【题型】证明题　【知识点】立体几何　【难度】easy
如图，\(AC\) 是圆 \(C\) 的直径，\(PA\) 与圆 \(C\) 所在的平面垂直，且 \(PA = AC = 2\)，\(B\) 为圆周上不与点 \(A\)，\(C\) 重合的动点，\(M\)，\(N\) 分别为点 \(A\) 在线段 \(PC\)，\(PB\) 上的投影；

\ding{172} 证明：直线 \(AN \perp\) 平面 \(PBC\)；

\ding{173} 当 \(\triangle AMN\) 的面积最大时，求二面角 \(A - PC - B\) 的平面角的大小.
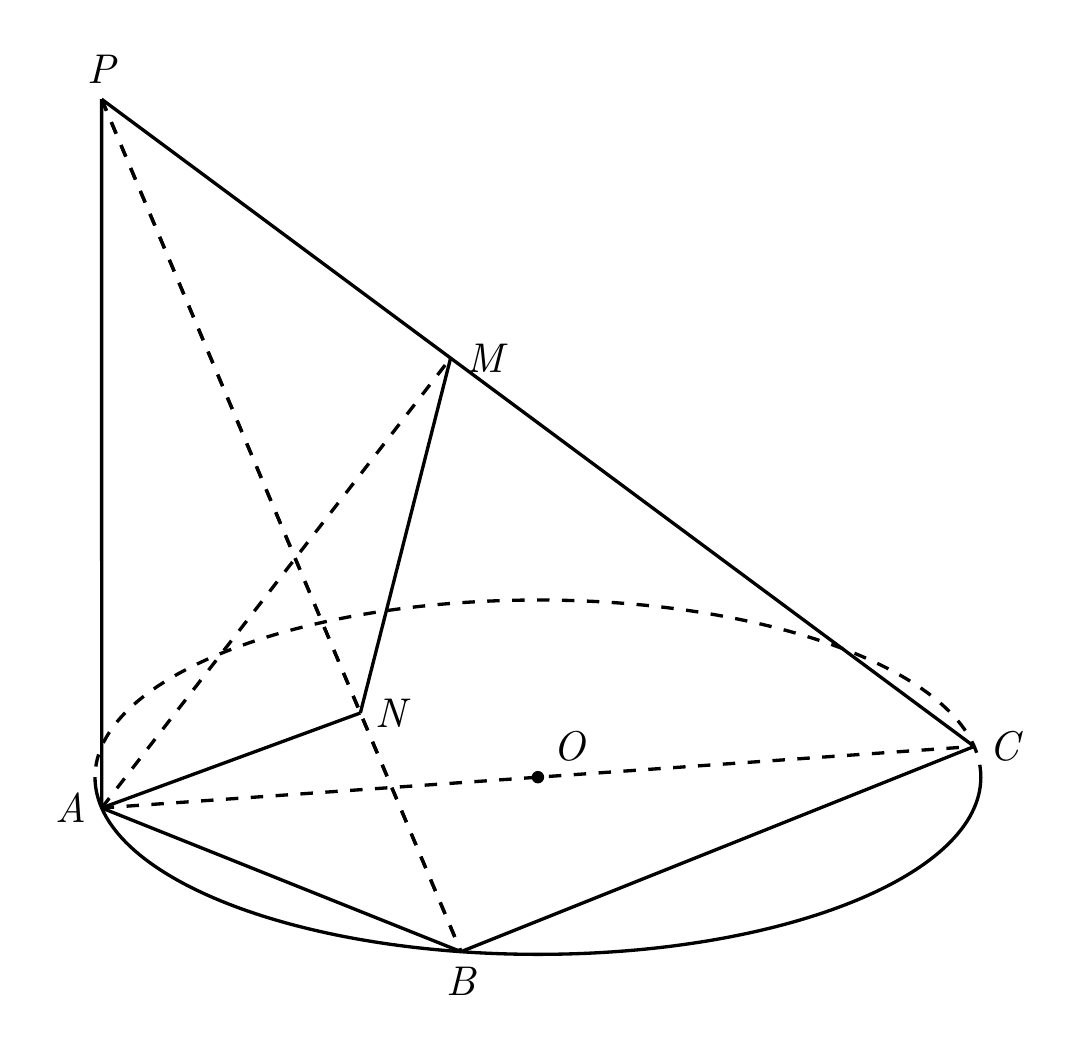
【解答】
【答案】(1) 证明见解析 \quad (2) \(\frac{\pi}{4}\)

【分析】(1) 根据线面垂直的判定定理进行证明.

(2) 先确定 \(\angle AMN\) 为二面角 \(A - PC - B\) 的平面角，再研究 \(\triangle AMN\) 的面积何时最大，即可求 \(\angle AMN\) 的大小.

【详解】(1) 因为点 \(B\) 在圆 \(C\) 的圆周上，\(AC\) 为圆 \(C\) 的直径，所以 \(AB \perp BC\).

又 \(PA \perp\) 平面 \(ABC\)，\(BC \subset\) 平面 \(ABC\)，所以 \(PA \perp BC\).

\(AB,PA \subset\) 平面 \(PAB\)，\(AB \cap PA = A\)，所以 \(BC \perp\) 平面 \(PAB\).

因为 \(AN \subset\) 平面 \(PAB\)，所以 \(BC \perp AN\).

又 \(N\) 为 \(A\) 在 \(PB\) 上的投影，所以 \(AN \perp PB\).

\(PB,BC \subset\) 平面 \(PBC\)，\(PB \cap BC = B\)，所以 \(AN \perp\) 平面 \(PBC\).

(2) 因为 \(AN \perp\) 平面 \(PBC\)，\(PC \subset\) 平面 \(PBC\)，所以 \(AN \perp PC\).

又 \(M\) 为 \(A\) 在 \(PC\) 上的投影，所以 \(AM \perp PC\)，

\(AM,AN \subset\) 平面 \(AMN\)，\(AM \cap AN = A\)，所以 \(PC \perp\) 平面 \(AMN\).

\(MN \subset\) 平面 \(AMN\)，所以 \(PC \perp MN\).

所以 \(\angle AMN\) 即为二面角 \(A - PC - B\) 的平面角.

又 \(AN \perp\) 平面 \(PBC\)，\(MN \subset\) 平面 \(PBC\)，所以 \(AN \perp MN\)，即 \(\triangle AMN\) 为直角三角形，

且斜边 \(AM = \frac{1}{2}PC = \sqrt{2}\) 为定值.

所以 \(2 = NA^2 + NM^2 \ge 2NA \cdot NM \implies NA \cdot NM \le 1\)，当 \(NA = NM = 1\) 时取等号.

所以 \(S_{\triangle AMN} = \frac{1}{2}NA \cdot NM \le \frac{1}{2}\)，当 \(NA = NM = 1\) 时取等号.

此时 \(\triangle AMN\) 为等腰直角三角形，所以 \(\angle AMN = \frac{\pi}{4}\).